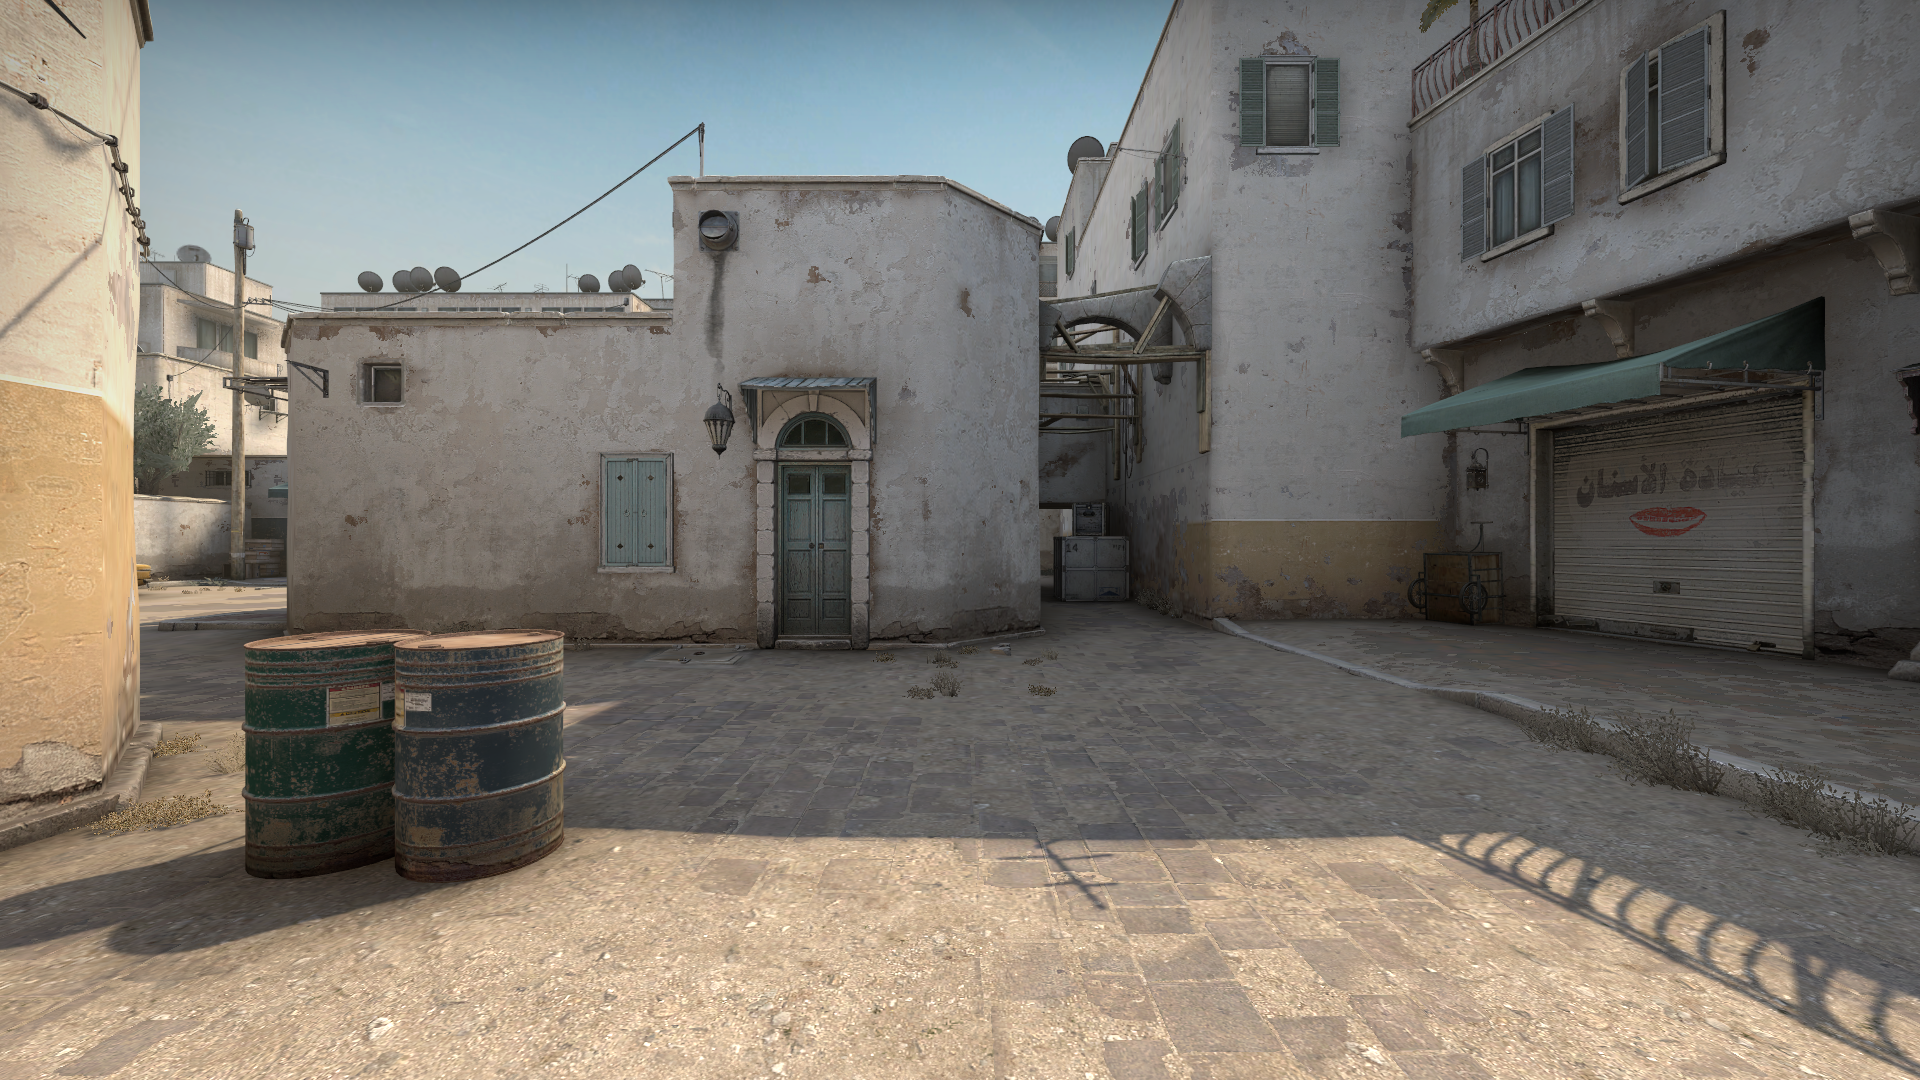
Map: de_dust2